Question: I'm working with Resque however all my workers are giving me ActiveRecord::RecordNotFound errors. Is there some kind of setup error. I did the relevant part to load the Rails environment. <URL> but still I'm getting these errors.

Database.yml:
'''
development:
adapter: postgresql
encoding: unicode
database: app_development
pool: 19
username: <%= ENV['POSTGRES_USERNAME'] %>
password: <%= ENV['POSTGRES_PASSWORD'] %>
host: localhost
test:
adapter: postgresql
encoding: unicode
database: app_test
pool: 19
username: <%= ENV['POSTGRES_USERNAME'] %>
password: <%= ENV['POSTGRES_PASSWORD'] %>
host: localhost
'''
Gemfile:
'''
source 'https://rubygems.org'
ruby '2.0.0'
group :development, :test do
gem 'dotenv-rails'
end
gem 'rails', '3.2.18'
gem 'pg'
gem 'jquery-rails'
gem 'haml'
gem 'will_paginate', '>= 3.0.2'
gem 'bcrypt-ruby', '~> 3.0.0'
gem 'redis'
gem 'sinatra', '>= 1.3.0'
gem 'resque', :require => "resque/server"
# Use unicorn as the web server
#gem 'unicorn'
gem 'puma', '~> 2.8.2'
gem 'rack-timeout' #threaded abort requests that are taking too long...
gem 'memcachier'
gem 'dalli'
gem 'gritter'
gem 'client_side_validations', :git => 'git://github.com/bcardarella/client_side_validations.git', :branch => '3-2-stable'
gem 'strong_parameters', '>= 0.1.4', :git => 'git://github.com/rails/strong_parameters.git'
gem 'recaptcha', :require => 'recaptcha/rails'
gem 'acts_as_tree'
gem 'acts_as_list'
gem 'foreigner'
gem 'hpricot'
gem 'roadie'
#gem 'premailer-rails3'
gem 'chronic'
gem 'ransack', :git => 'git://github.com/markysharky70/ransack.git'
gem 'mini_magick'
#gem 'rmagick'
gem 'rqrcode'
gem 'imgkit'
gem 'carrierwave'
gem 'fog'
gem 'carrierwave_direct'
gem 'right_aws'
gem 'jquery-fileupload-rails'
gem 'authorize_net', '1.5.2', :git => 'git://github.com/markysharky70/authorize_net'
gem 'detect_timezone_rails'
gem 'figaro'
gem 'wicked'
gem 'heroku-api'
gem 'ar_after_transaction'
gem 'browser'
gem 'social-share-button'
gem 'auto_strip_attributes', '~> 1.0'
gem 'jquery_datepicker'
gem 'jwt'
gem 'zendesk_api'
gem 'acts-as-taggable-on'
gem 'geokit-rails', '~> 2.0.1'
gem 'activerecord-postgres-hstore'
gem 's3_swf_upload', :git => 'git://github.com/nathancolgate/s3-swf-upload-plugin'
gem 'airbrake'
group :production, :staging do
gem 'rails_12factor'
gem 'newrelic_rpm'
end
group :assets do
gem 'sass-rails', '~> 3.2.3'
gem 'coffee-rails', '~> 3.2.1'
gem 'uglifier', '>= 1.0.3'
end
group :development, :test do
gem 'rails3-generators'
gem 'haml-rails'
gem 'ruby_parser'
#gem 'ruby-debug19', :require => 'ruby-debug'
gem 'debugger-ruby_core_source'
gem 'debugger'
#gem 'byebug'
gem 'therubyracer'
gem 'rspec-rails'
#gem 'capybara'
gem 'capybara-puma'
gem 'selenium-webdriver', '~> 2.40.0'
gem 'rubyzip', '~> 1.0'
gem 'launchy'
gem 'database_cleaner'
gem 'rubygems-bundler'
gem 'bullet'
gem 'capybara-screenshot'
gem 'quiet_assets'
gem 'guard-livereload', :require => false
gem 'rb-fsevent'
end
group :test do
gem 'factory_girl_rails'
gem 'guard-rspec'
gem 'spork', '>= 1.0.0.rc2'
gem 'guard-spork'
gem "timecop"
gem "flexmock"
gem "resque_spec"
gem "show_me_the_cookies"
gem 'shoulda-matchers'
end
group :development do
gem 'annotate'
gem 'rb-inotify', '~> 0.8.8', :require => false
gem 'hirb'
gem 'rack-mini-profiler'
gem 'webrick', '1.3.1'
end
'''
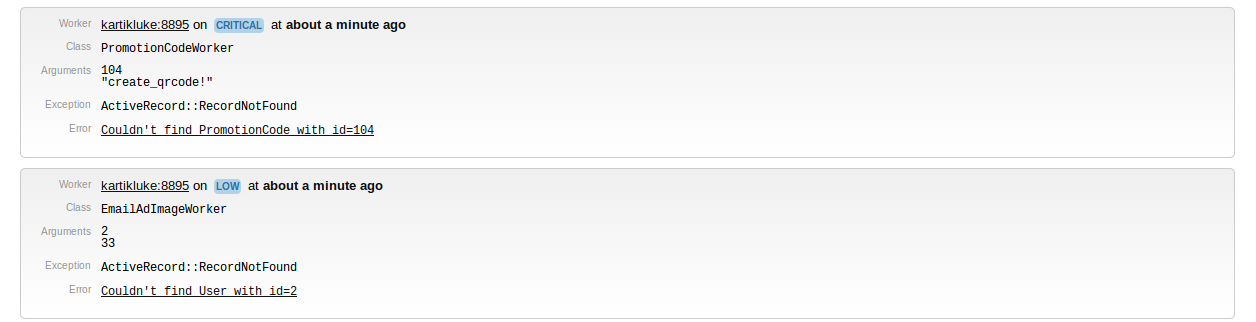
Answer: With the help of the people maintaining the project I found that I'd exported some environment variables of another project globally particularly DATABASE_URL and that led to the problem.